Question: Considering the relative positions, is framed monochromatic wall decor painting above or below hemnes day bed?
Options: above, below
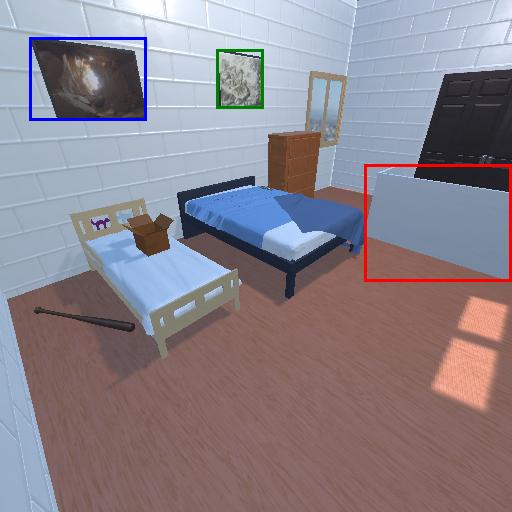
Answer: above